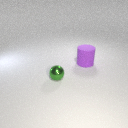
large purple rubber cylinder to the right of small green metal sphere